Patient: sex M, age 60
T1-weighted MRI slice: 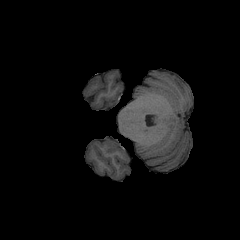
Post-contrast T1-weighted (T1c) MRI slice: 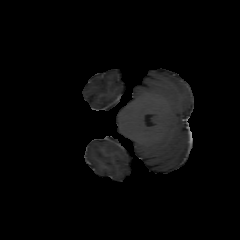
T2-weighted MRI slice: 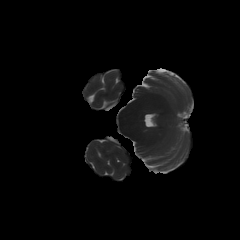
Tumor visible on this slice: no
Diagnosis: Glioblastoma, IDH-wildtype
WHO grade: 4